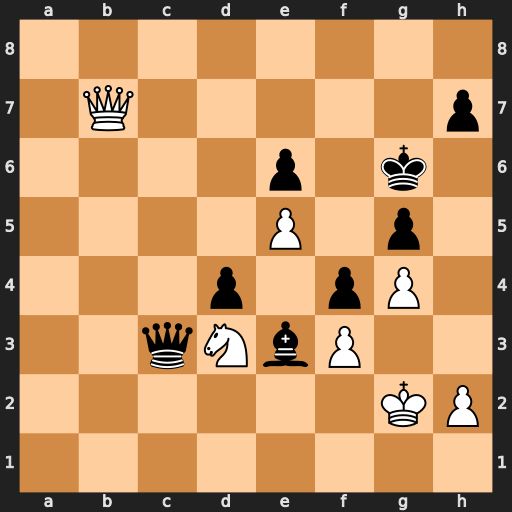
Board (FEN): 8/1Q5p/4p1k1/4P1p1/3p1pP1/2qNbP2/6KP/8
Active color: w
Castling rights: -
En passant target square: -
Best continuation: Qe7 Qd2+ Kh3